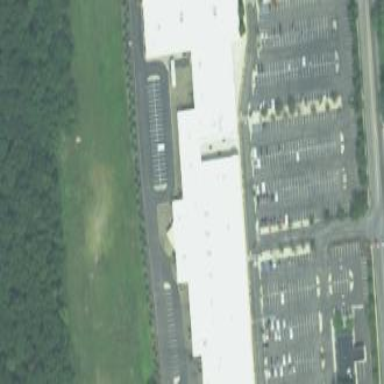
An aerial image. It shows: Commercial building.